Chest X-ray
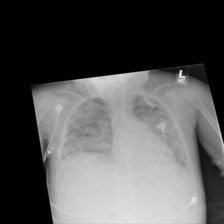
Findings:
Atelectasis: negative
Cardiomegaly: negative
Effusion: negative
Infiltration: negative
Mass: negative
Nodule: negative
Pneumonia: positive
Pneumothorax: negative
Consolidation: negative
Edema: positive
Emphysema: negative
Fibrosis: negative
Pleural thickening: negative
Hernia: negative